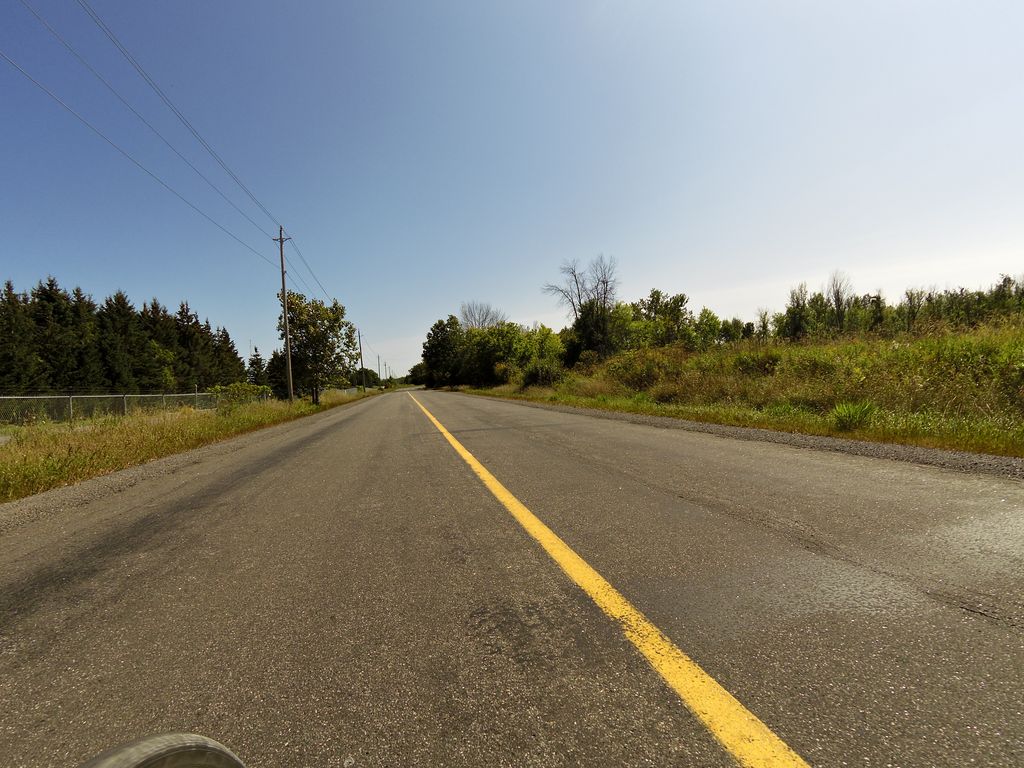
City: ottawa-gatineau